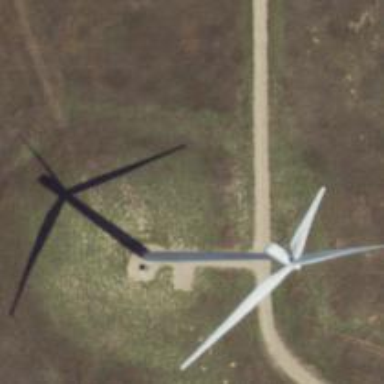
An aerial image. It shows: Wind generator using wind turbines of horizontal axis.